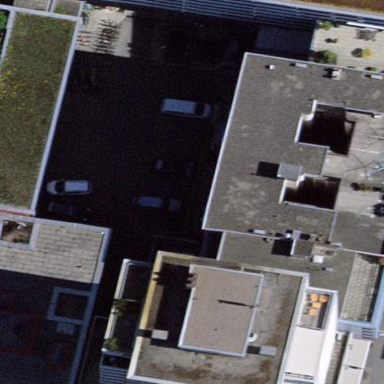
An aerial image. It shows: Commercial building.